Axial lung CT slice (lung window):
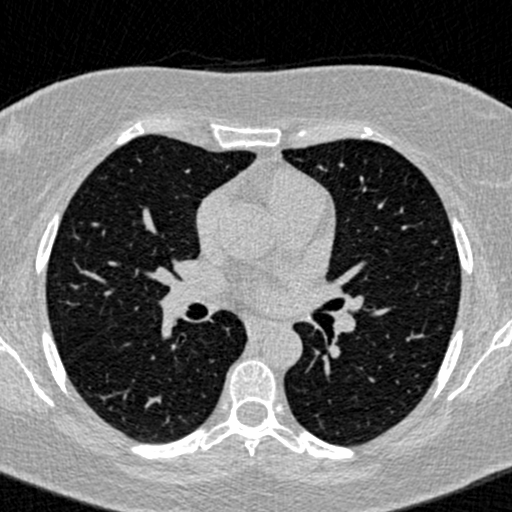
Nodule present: no